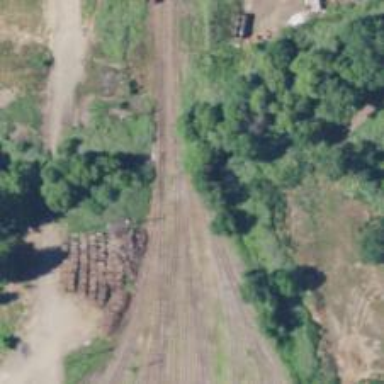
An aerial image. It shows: Railway siding with rails.